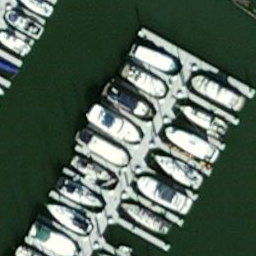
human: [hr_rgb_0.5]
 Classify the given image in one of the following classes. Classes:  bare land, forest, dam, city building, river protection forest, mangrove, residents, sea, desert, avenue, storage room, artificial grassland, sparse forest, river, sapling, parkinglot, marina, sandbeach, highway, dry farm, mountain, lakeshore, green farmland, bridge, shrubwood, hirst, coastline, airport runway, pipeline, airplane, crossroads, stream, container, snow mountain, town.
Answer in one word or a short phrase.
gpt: marina